Question: '''
#include <cstdio>
#include <algorithm>
#include <cmath>
using namespace std;
int main() {
int t,m,n;
scanf("%d",&t);
while(t--)
{
scanf("%d %d",&m,&n);
int rootn=sqrt(double(n));
bool p[10000]; //finding prime numbers from 1 to square_root(n)
for(int j=0;j<=rootn;j++)
p[j]=true;
p[0]=false;
p[1]=false;
int i=rootn;
while(i--)
{
if(p[i]==true)
{
int c=i;
do
{
c=c+i;
p[c]=false;
}while(c+p[i]<=rootn);
}
};
i=0;
bool rangep[10000]; //used for finding prime numbers between m and n by eliminating multiple of primes in between 1 and squareroot(n)
for(int j=0;j<=n-m+1;j++)
rangep[j]=true;
i=rootn;
do
{
if(p[i]==true)
{
for(int j=m;j<=n;j++)
{
if(j%i==0&&j!=i)
rangep[j-m]=false;
}
}
}while(i--);
i=n-m;
do
{
if(rangep[i]==true)
printf("%d
",i+m);
}while(i--);
printf("
");
}
return 0;
system("PAUSE");
}
'''
Hello I'm trying to use the sieve of Eratosthenes to find prime numbers in a range between m to n where m>=1 and n<=100000000. When I give input of 1 to 10000, the result is correct. But for a wider range, the stack is overflowed even if I increase the array sizes.

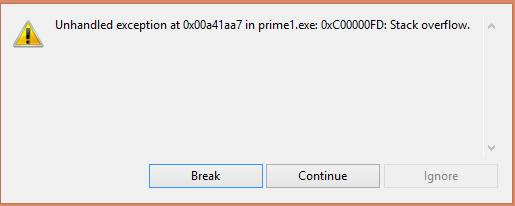
Answer: ## Reason of getting error
That's why when the stack frame of main is pushed it needs so much memory that stack overflow exception is generated. Visual studio is tricky enough to analyze the code for projected run-time stack usage and generate exception when needed.
Use this compact implementation. Moreover you can have 'bs' declared in the function if you want. Don't make implementations complex.
## Implementation
'''
typedef long long ll;
typedef vector<int> vi;
vi primes;
bitset<100000000> bs;
void sieve(ll upperbound) {
_sieve_size = upperbound + 1;
bs.set();
bs[0] = bs[1] = 0;
for (ll i = 2; i <= _sieve_size; i++)
if (bs[i]) { //if not marked
for (ll j = i * i; j <= _sieve_size; j += i) //check all the multiples
bs[j] = 0; // they are surely not prime :-)
primes.push_back((int)i); // this is prime
} }
'''
call from main() 'sieve(10000);'. You have primes list in vector 'primes'.
As mentioned in comment--stackoverflow is quite unexpected error here. You are implementing sieve but it will be more efficient if you use 'bistet' instead of 'bool'.
Few things like if n=10^8 then sqrt(n)=10^4. And your bool array is p[10000]. So there is a chance of accessing array out of bound.